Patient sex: F
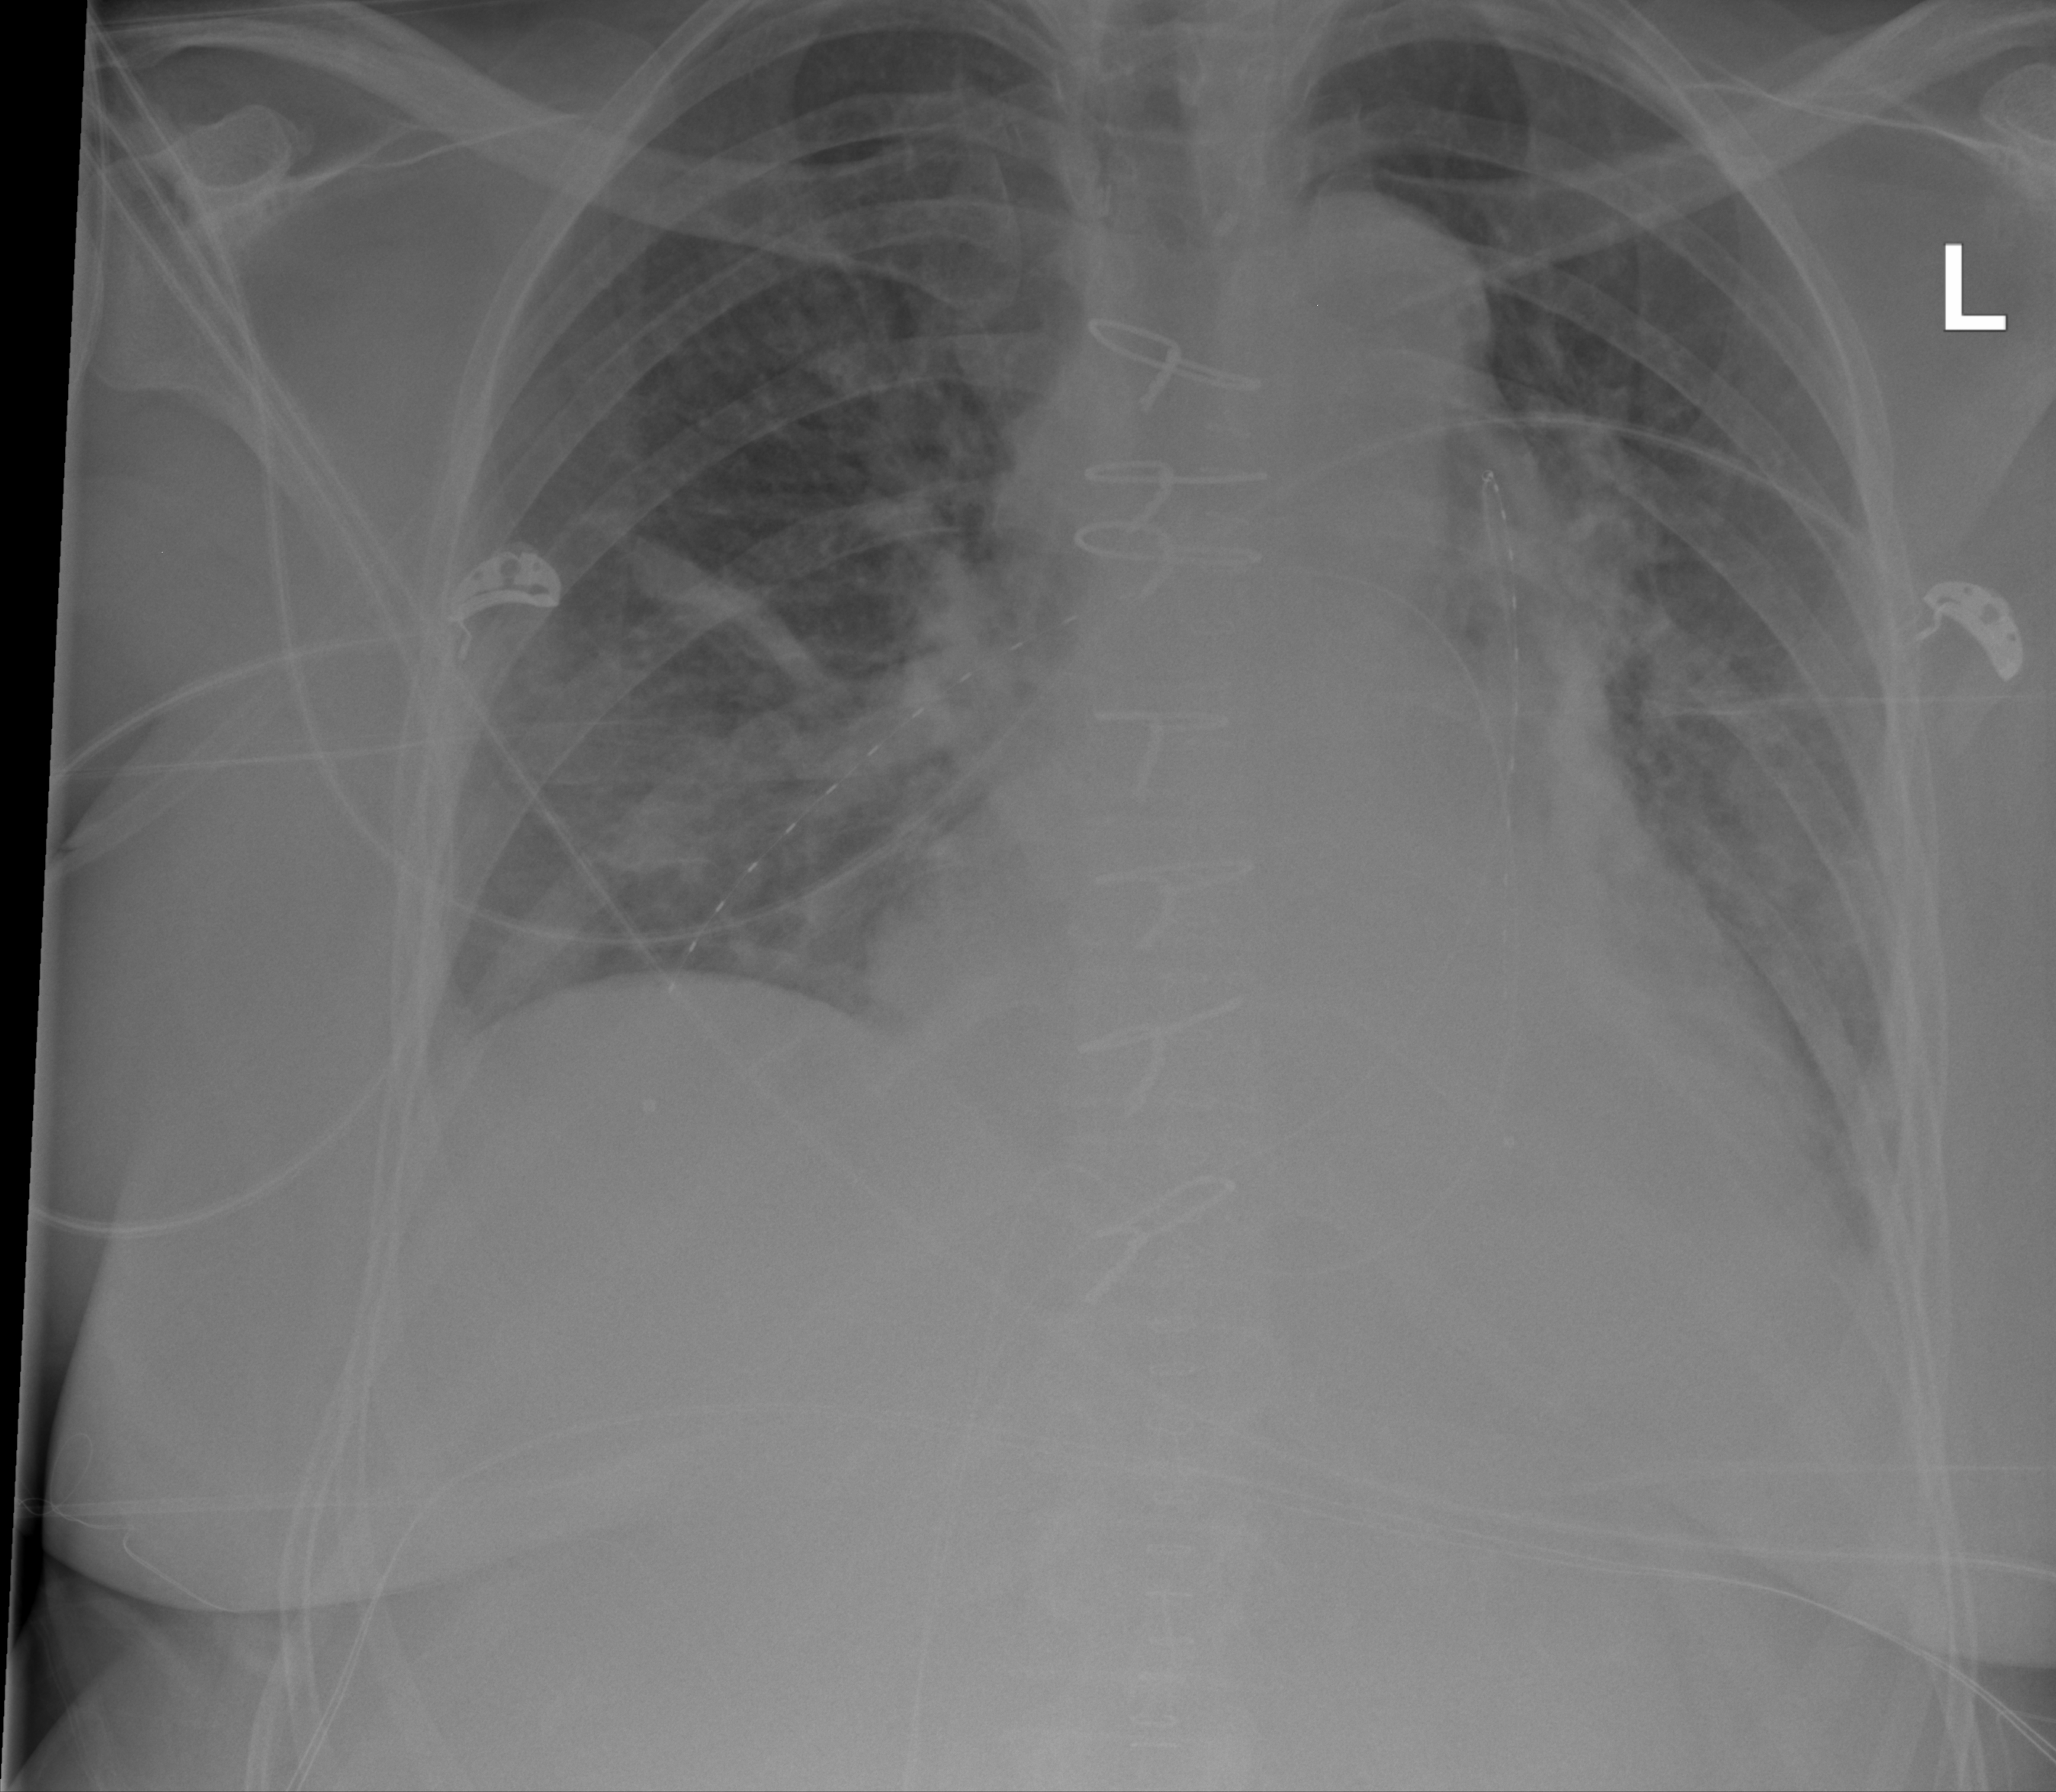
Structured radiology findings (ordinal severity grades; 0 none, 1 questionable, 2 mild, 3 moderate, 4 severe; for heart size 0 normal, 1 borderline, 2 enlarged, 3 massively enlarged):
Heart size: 2
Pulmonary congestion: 2
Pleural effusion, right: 0
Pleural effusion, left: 2
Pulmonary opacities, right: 2
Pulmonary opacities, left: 2
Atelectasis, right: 2
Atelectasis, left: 2